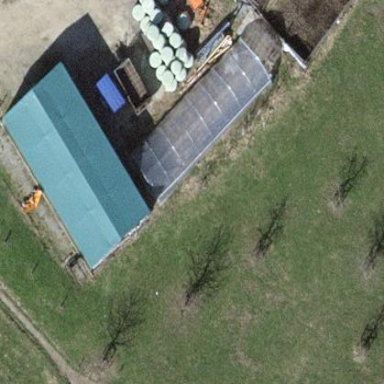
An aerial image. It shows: Greenhouse.